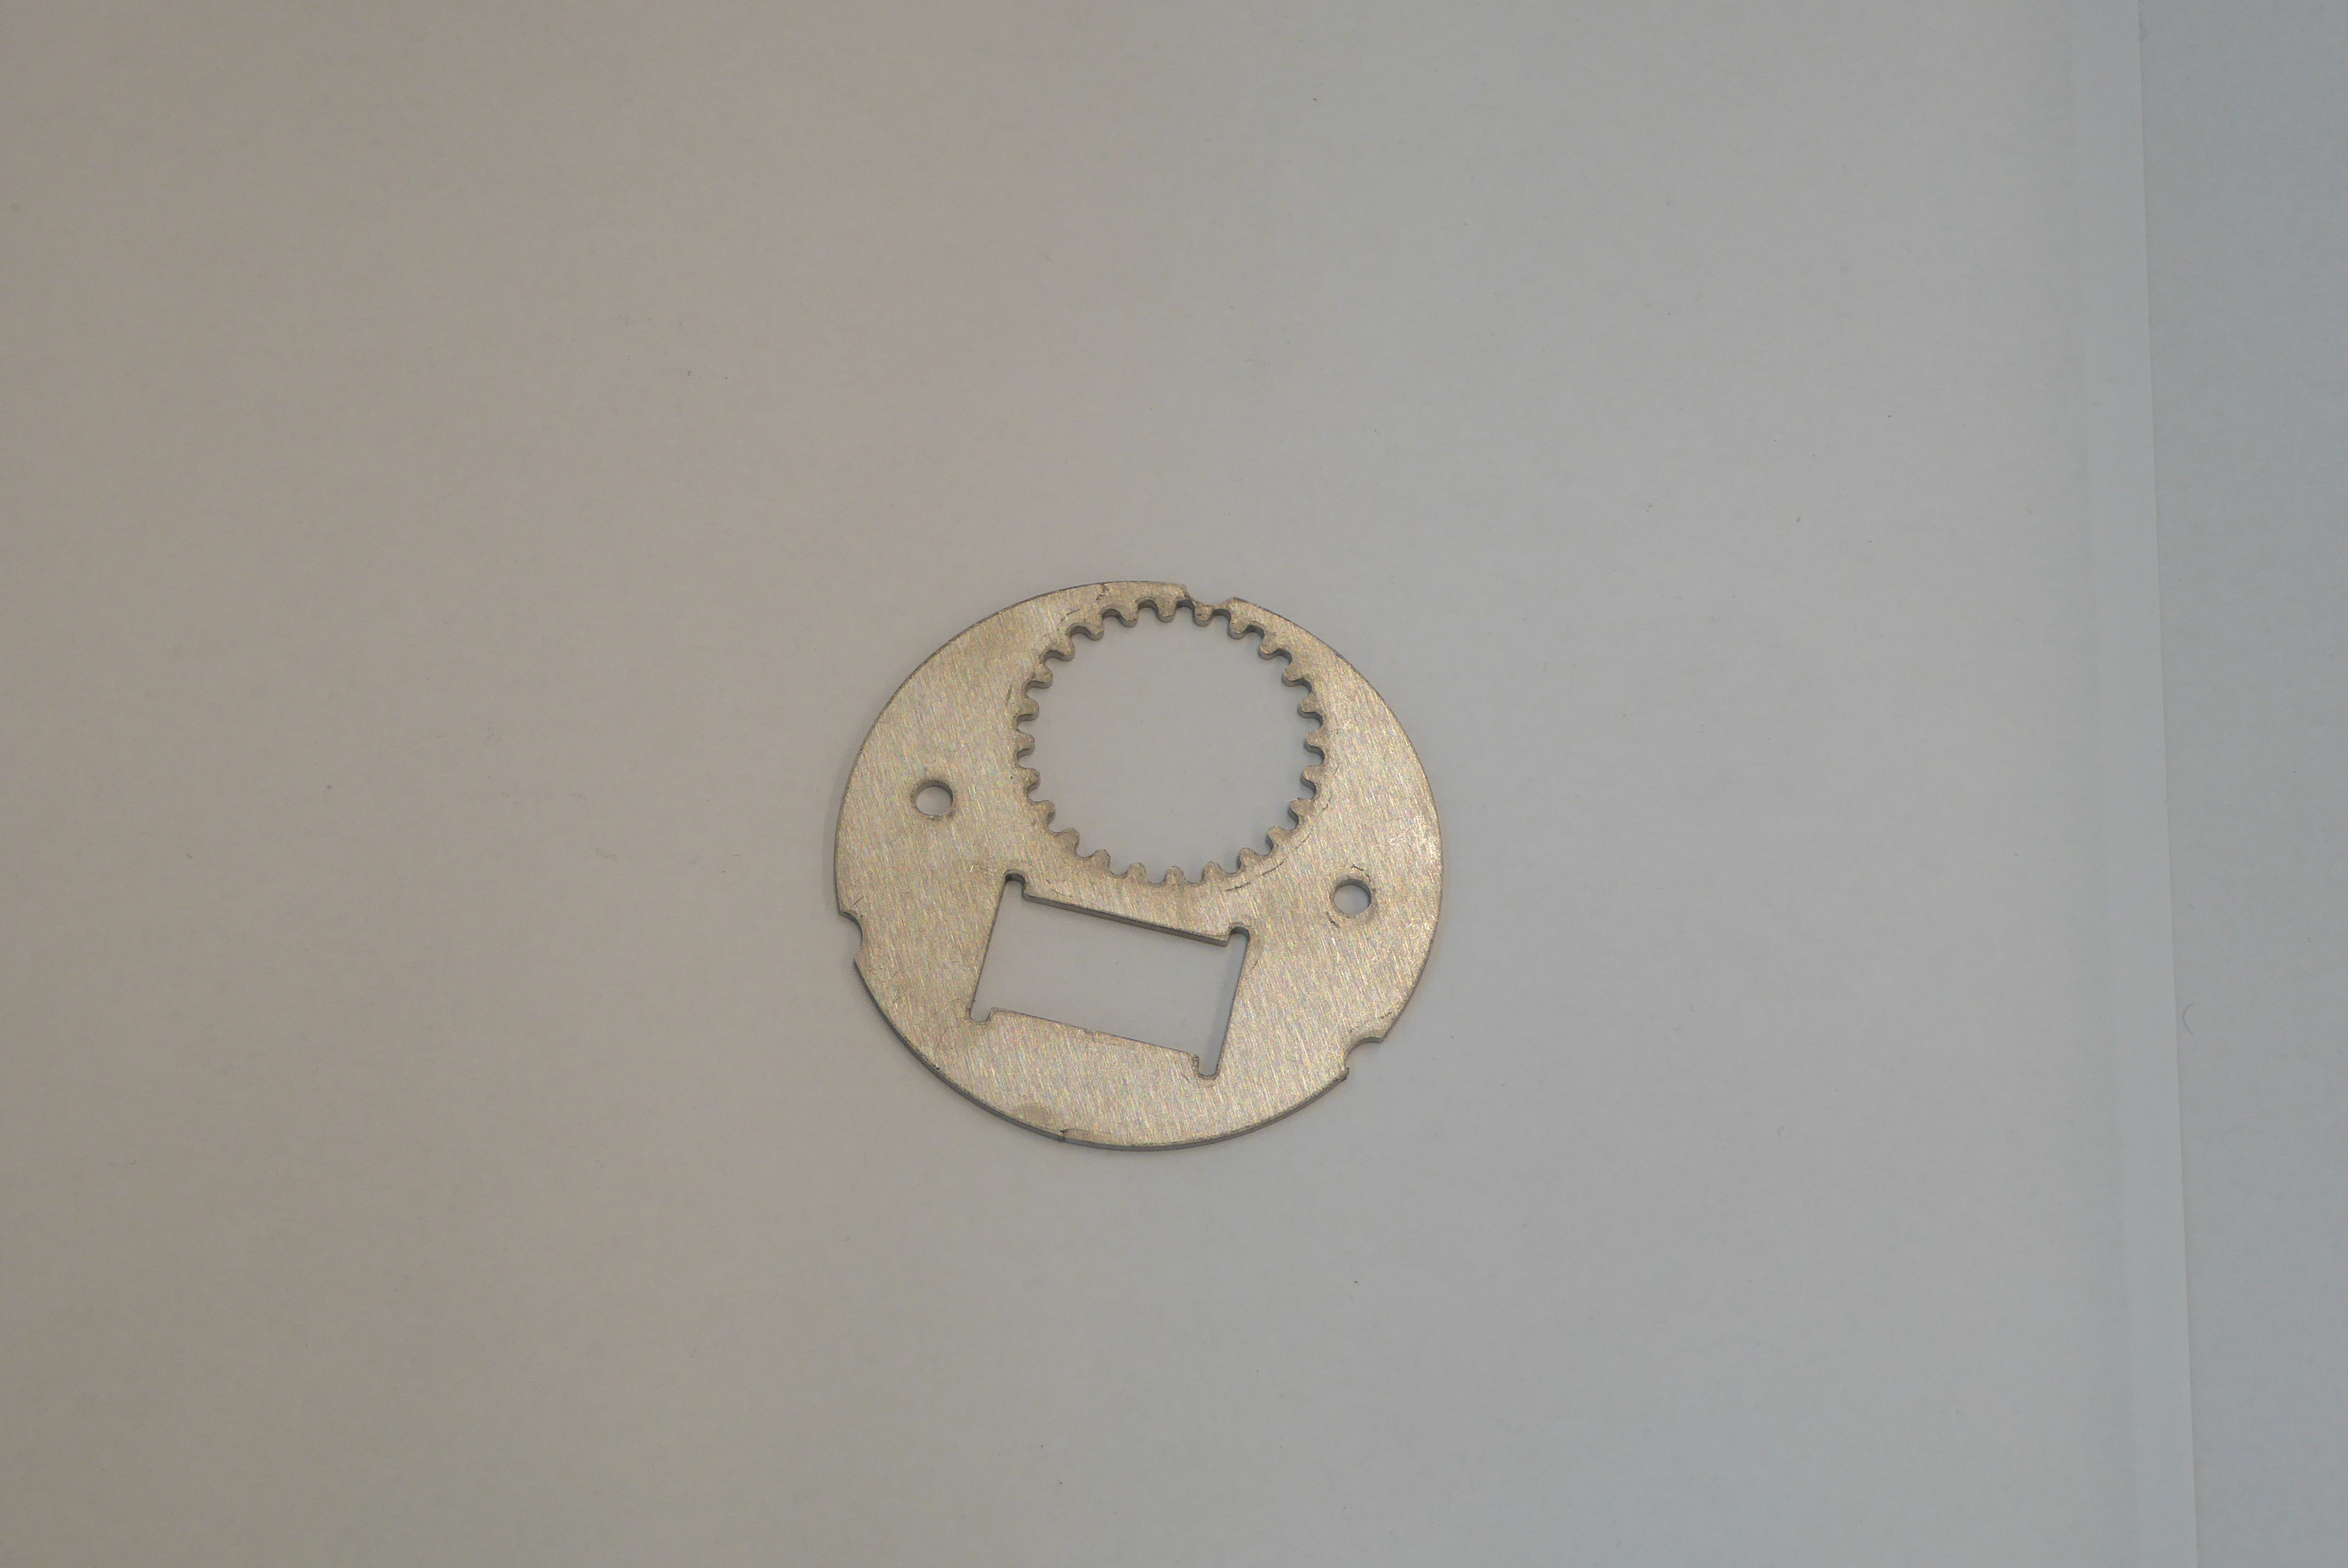
Label: Bottle Opener - Inlay